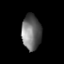
Tissue: lung
Cell type: Epithelial cells
Senescence score: 0.144
Nuclear area (px): 670
Mean DAPI intensity: 107.84